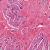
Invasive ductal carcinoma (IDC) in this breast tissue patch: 0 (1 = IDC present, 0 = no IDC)